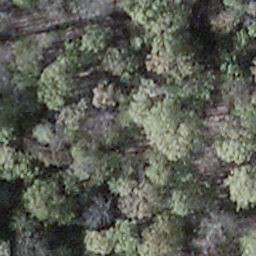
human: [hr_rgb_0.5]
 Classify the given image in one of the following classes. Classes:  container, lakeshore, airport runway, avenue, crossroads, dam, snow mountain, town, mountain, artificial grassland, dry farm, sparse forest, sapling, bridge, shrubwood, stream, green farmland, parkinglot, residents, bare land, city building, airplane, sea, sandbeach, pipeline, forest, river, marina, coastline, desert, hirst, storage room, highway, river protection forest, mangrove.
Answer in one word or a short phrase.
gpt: shrubwood